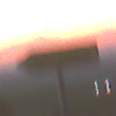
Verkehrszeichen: UmleitungswegweiserLinksweisend
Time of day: SunriseSunset
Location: Outdoor (Nature)
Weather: Clear
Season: NotSpecified
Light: Natural